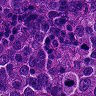
Metastatic tissue present: yes